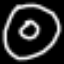
Label: donut